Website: macys
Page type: billing-address
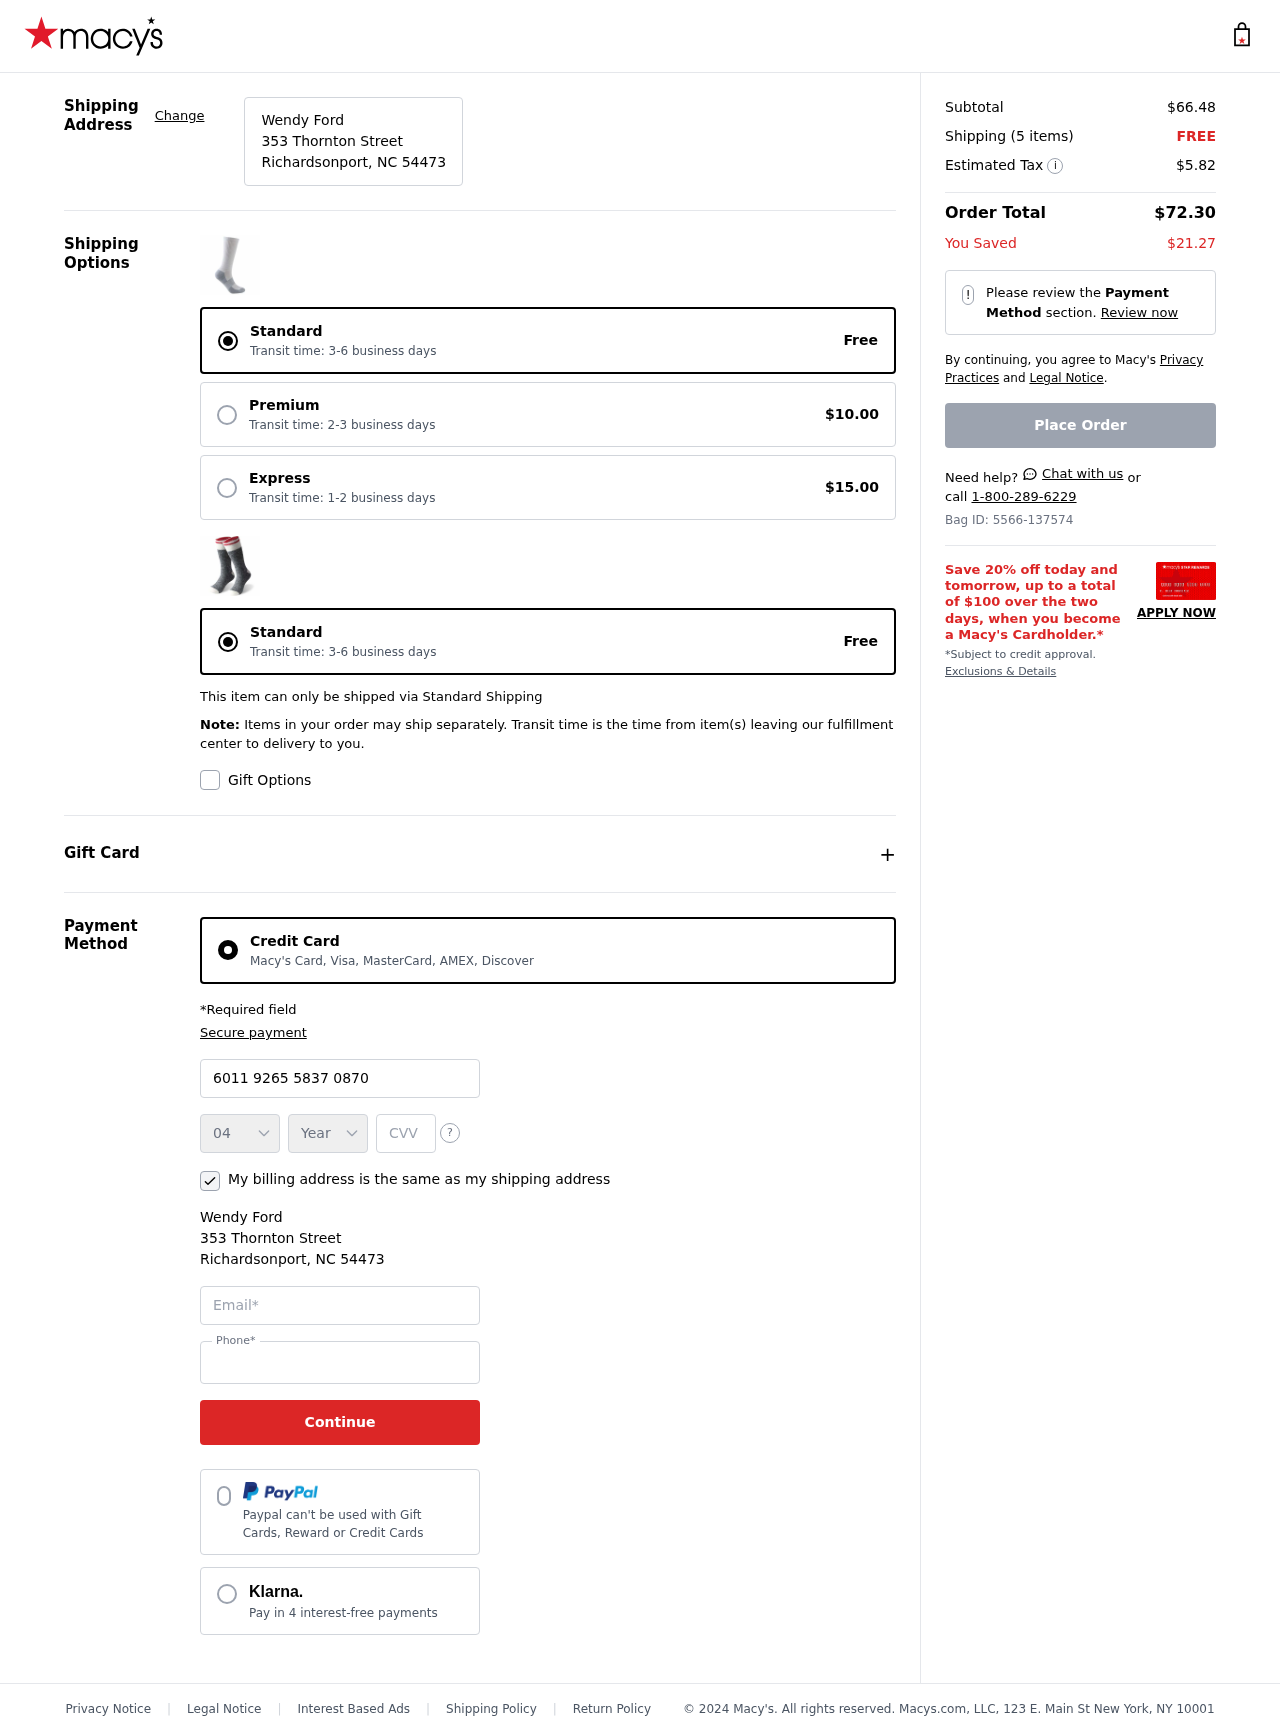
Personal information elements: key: PII_CARD_CVV
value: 577
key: PII_CARD_EXPIRY_MONTH
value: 04
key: PII_CARD_EXPIRY_YEAR
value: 30
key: PII_CARD_NUMBER
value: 6011 9265 5837 0870
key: PII_CITY_STATE_ZIP
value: Richardsonport, NC 54473
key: PII_EMAIL
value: wendyford@gmail.com
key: PII_FULLNAME
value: Wendy Ford
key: PII_PHONE
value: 2546761235
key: PII_STREET
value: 353 Thornton Street
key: PII_FULLNAME2
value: Wendy Ford
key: PII_STREET2
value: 353 Thornton Street
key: PII_CITY_STATE_ZIP2
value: Richardsonport, NC 54473
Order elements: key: ORDER_SUBTOTAL
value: $66.48
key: ORDER_NUM_ITEMS
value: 5
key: ORDER_SHIPPING_COST
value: FREE
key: ORDER_TAX
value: $5.82
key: ORDER_TOTAL
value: $72.30
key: ORDER_SAVINGS
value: $21.27
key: ORDER_ID
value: Bag ID: 5566-137574